Question: I have something like this:
'''
t = [-1 0 1 2 3 4 5];
ft= [ 0 0 0 0 1 1 1];
'''
I want to plot only horizontal levels high\low without vertical lines:

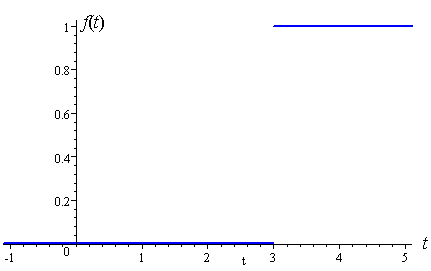
Answer: If you don't mind the vertical lines, it's really simple to just use the 'stairs(x,t)' function. Otherwise you can create your own function that deals with pairs of points to generate lines and plot them all individually using 'hold on'.
'''
function stairs2(x,y)
hold on;
for i=1:length(x)-1
plot(x(i:i+1),[y(i) y(i)]);
end
hold off;
end
'''
Then just call 'stairs2(x,t)' as per your example above, and set appropriate zoom/axes.
Alternately, this is a different way that only uses ONE call to plot:
'''
function stairs2(x,y)
for i=1:length(x)-1
A(:,i) = [x(i) x(i+1)];
B(:,i) = [y(i) y(i)];
end
plot(A,B,'b');
end
'''